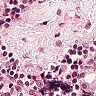
Metastatic tissue present: no